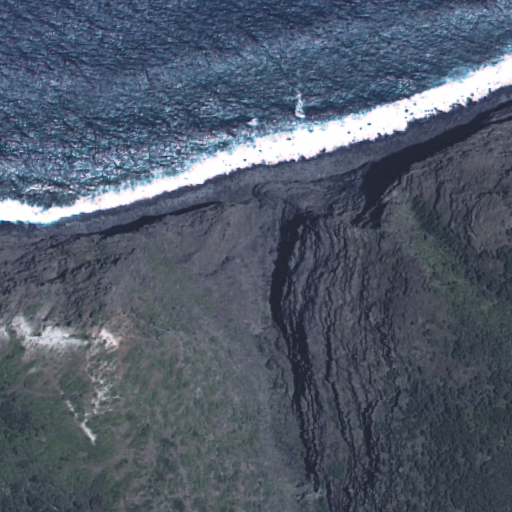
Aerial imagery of valley in Hawaii named Mimo Gulch containing only unknown